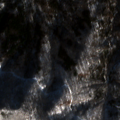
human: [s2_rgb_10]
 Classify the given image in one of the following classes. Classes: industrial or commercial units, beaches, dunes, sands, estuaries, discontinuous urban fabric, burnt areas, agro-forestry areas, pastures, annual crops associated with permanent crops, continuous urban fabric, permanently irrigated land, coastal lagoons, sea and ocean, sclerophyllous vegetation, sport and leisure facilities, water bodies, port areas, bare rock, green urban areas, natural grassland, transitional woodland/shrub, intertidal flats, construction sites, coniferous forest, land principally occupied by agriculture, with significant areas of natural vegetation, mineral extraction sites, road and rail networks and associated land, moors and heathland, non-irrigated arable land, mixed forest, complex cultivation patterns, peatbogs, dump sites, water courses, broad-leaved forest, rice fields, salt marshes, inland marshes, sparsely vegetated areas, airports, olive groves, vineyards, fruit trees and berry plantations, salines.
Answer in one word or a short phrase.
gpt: broad-leaved forest, mixed forest